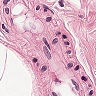
Metastatic tissue present: no